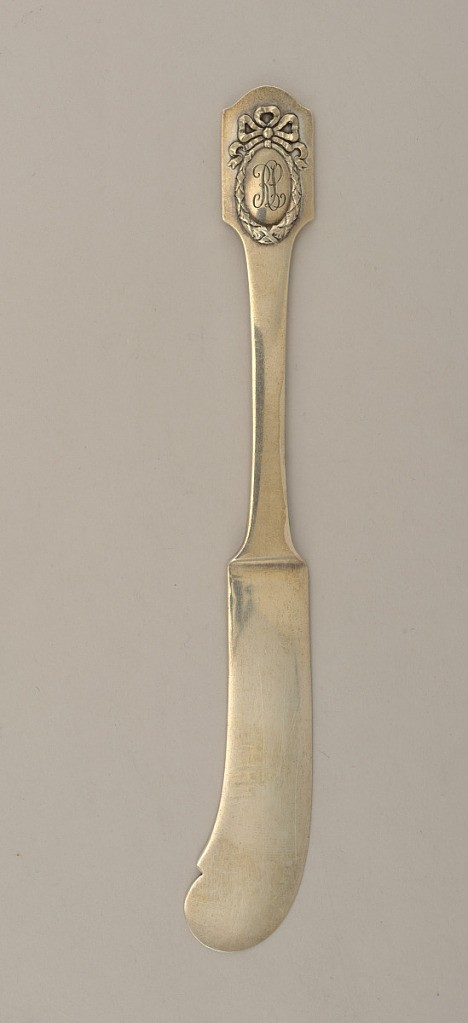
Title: Louis XVI Pattern Butter Spreader
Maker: Joseph E. Birmingham
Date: ca. 1909
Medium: silver
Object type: knife
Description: Integral construction, wide flat curved blade, widest at rounded point, with notched outer edge. Stepped shoulder, flattened handle of rectangular section, ending in shouldered, rectangular fiddle terminal embossed with oval wreath with ribbon bow, enclosing monogram.